Question: I'm developing a webpage for mobile devices, in which I need to preview some images. The issue facing is when ever I change(decrease) the width of the window (obviously the image resizes and its height reduces keeping the aspect ratio) the image is sticking on the top of the 'div' in which the image control is placed.The css property 'vertical-align:middle;' is not working for this div.Also tried using 'line-height' property which is also not working.I need to align the image vertically centre

My markup is is
'''
<div id="dvImgPreview" class="imagePreview" style="display:block;" runat="server">
<asp:Image ID="ImgIPreview" runat="server" ImageUrl="" />
</div>
'''
and css used for this is
'''
.imagePreview{text-align:center;vertical-align:middle; margin:10px 10px 5px 10px;height:410px;background-color:#000;}
.imagePreview img{max-width:100%;}
'''
The height of the div needed to be fixed as 410px
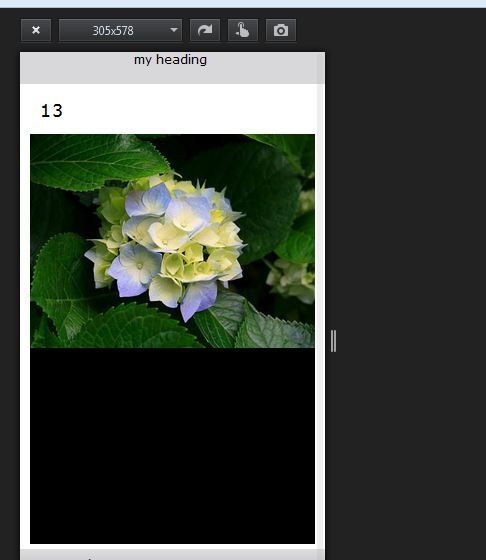
Answer: Since you have a height defined you can use
'''
.imagePreview img{
margin: auto;
position: absolute;
top: 0; bottom: 0; left: 0; right: 0;
}
'''
Don't forget to declare 'position:relative;' on '.imagePreview'
<URL>